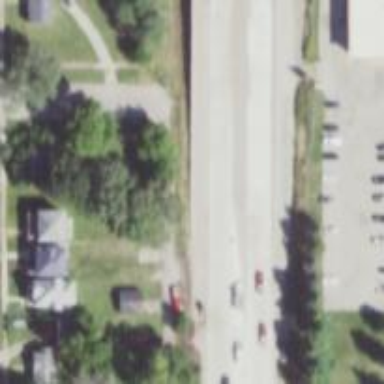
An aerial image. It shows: Viaduct bridge on trunk highway.